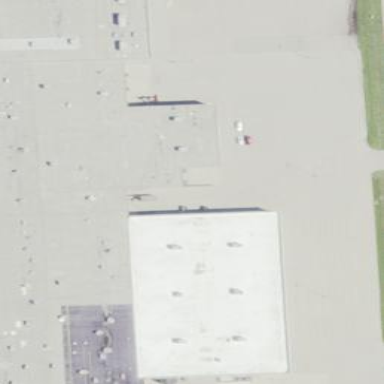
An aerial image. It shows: Mall building.